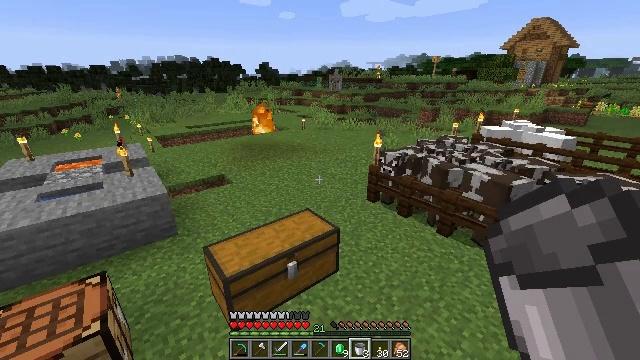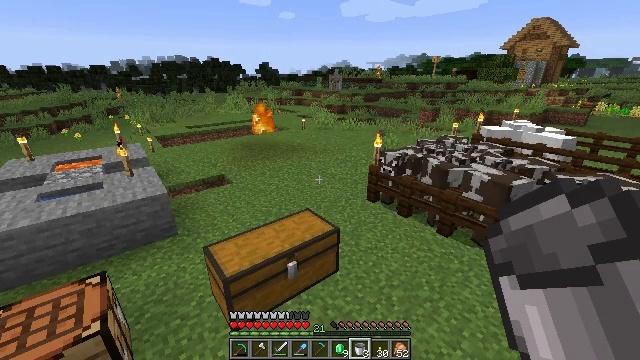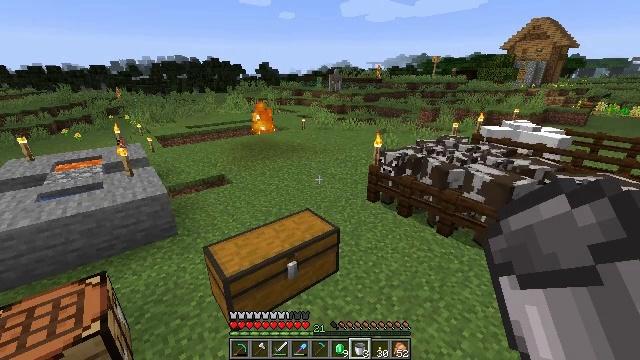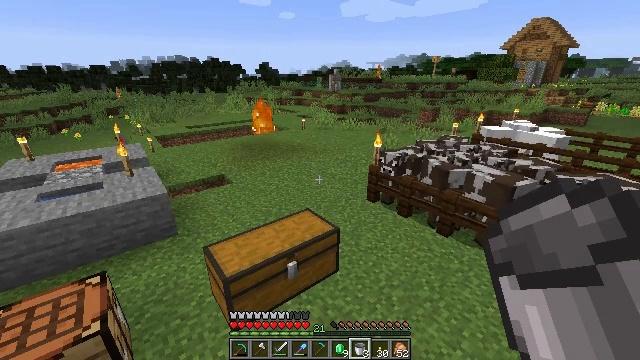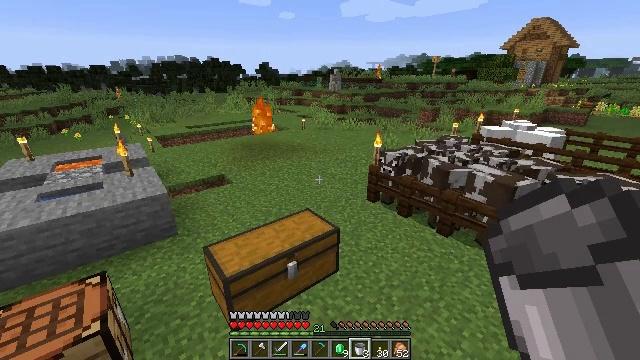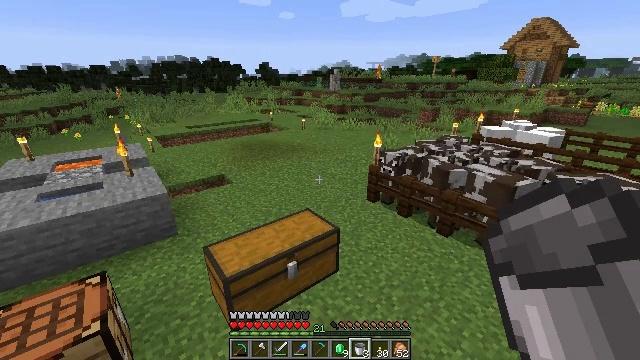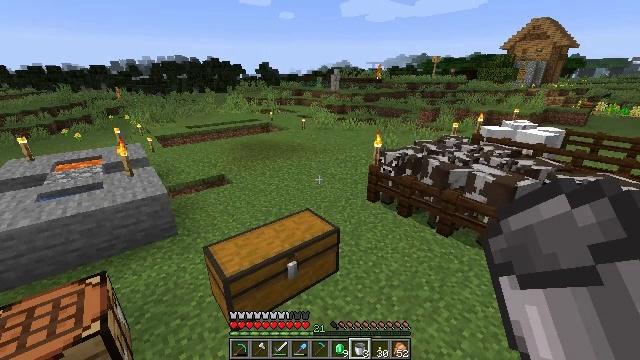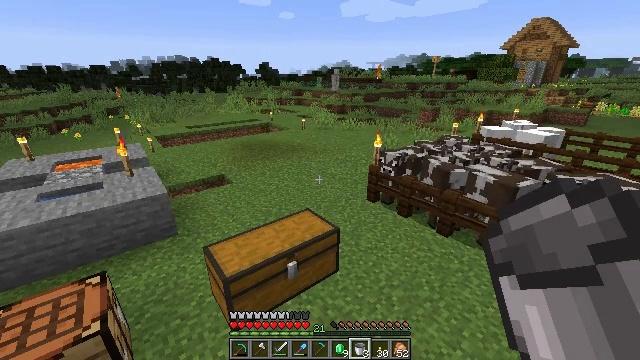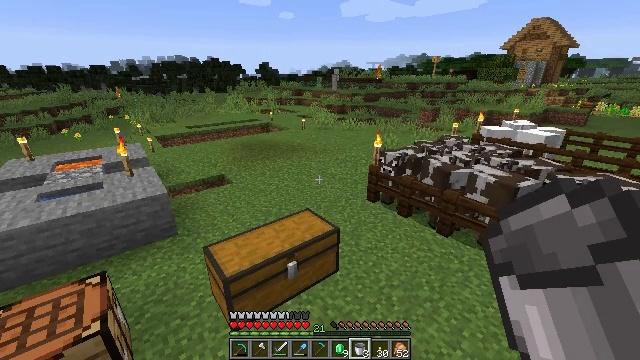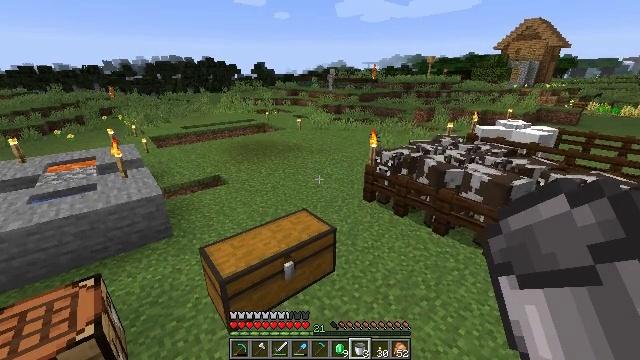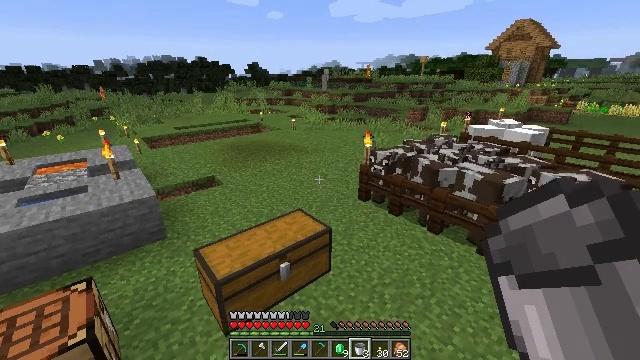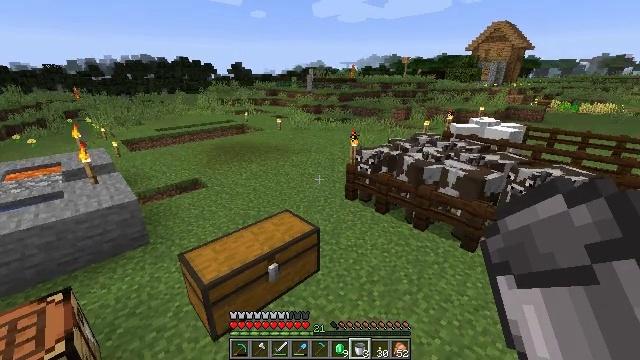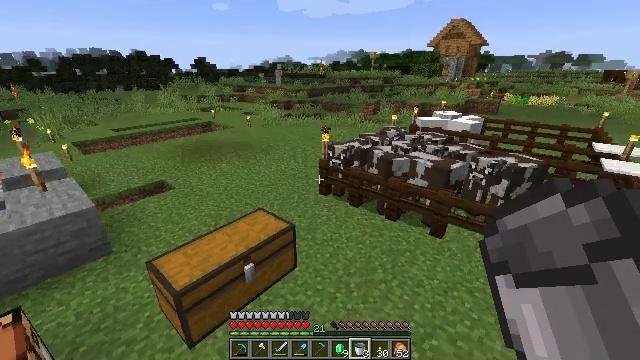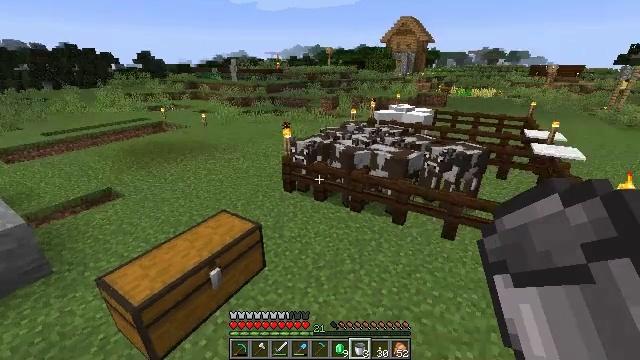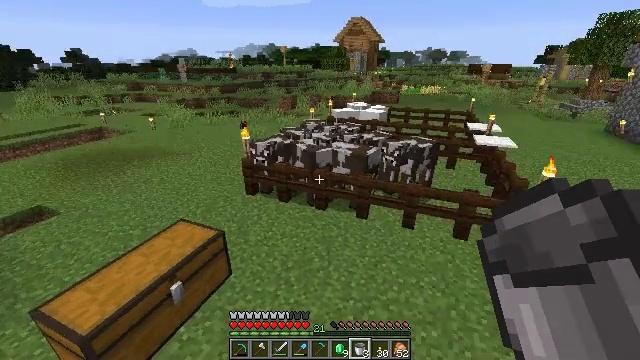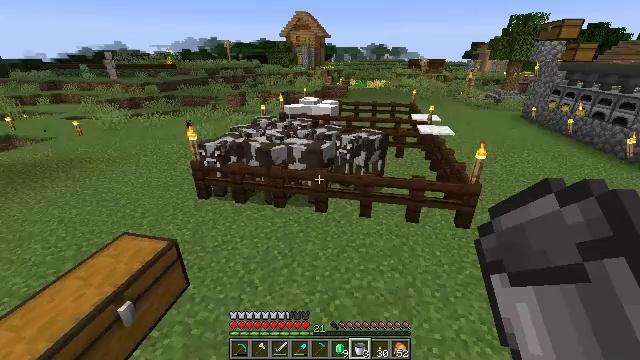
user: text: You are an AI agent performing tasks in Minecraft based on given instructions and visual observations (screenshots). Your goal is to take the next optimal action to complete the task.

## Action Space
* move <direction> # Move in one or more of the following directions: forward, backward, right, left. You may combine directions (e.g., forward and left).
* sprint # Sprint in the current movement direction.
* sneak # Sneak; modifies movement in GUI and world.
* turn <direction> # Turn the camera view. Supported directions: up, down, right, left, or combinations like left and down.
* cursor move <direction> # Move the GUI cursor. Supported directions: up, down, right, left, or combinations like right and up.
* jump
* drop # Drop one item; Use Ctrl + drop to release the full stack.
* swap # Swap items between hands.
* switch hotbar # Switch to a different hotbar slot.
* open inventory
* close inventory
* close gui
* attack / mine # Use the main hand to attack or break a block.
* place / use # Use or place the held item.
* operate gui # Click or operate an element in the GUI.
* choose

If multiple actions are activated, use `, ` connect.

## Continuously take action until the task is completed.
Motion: motion action
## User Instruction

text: Create gold nugget from gold ingot.
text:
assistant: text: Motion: no_op
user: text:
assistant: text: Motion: no_op
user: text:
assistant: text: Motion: no_op
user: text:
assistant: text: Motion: no_op
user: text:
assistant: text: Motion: no_op
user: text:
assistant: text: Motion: no_op
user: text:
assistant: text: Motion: no_op
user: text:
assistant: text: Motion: no_op
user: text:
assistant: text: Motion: no_op
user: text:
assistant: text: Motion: turn right
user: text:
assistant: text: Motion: turn right
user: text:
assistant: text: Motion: turn right
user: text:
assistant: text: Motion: turn right
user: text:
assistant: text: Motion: turn right
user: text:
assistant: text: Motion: turn right
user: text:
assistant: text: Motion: turn right
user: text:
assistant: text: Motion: no_op
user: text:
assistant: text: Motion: no_op
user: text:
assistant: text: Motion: no_op
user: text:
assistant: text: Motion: no_op
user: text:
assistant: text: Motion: no_op
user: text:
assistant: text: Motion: no_op
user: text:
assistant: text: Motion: no_op
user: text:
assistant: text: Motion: no_op
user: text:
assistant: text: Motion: no_op
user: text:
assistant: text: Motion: no_op
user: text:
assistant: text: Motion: no_op
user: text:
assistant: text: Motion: no_op
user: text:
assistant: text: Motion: no_op
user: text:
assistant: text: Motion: no_op